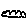
Label: cloud